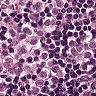
Metastatic tissue present: yes